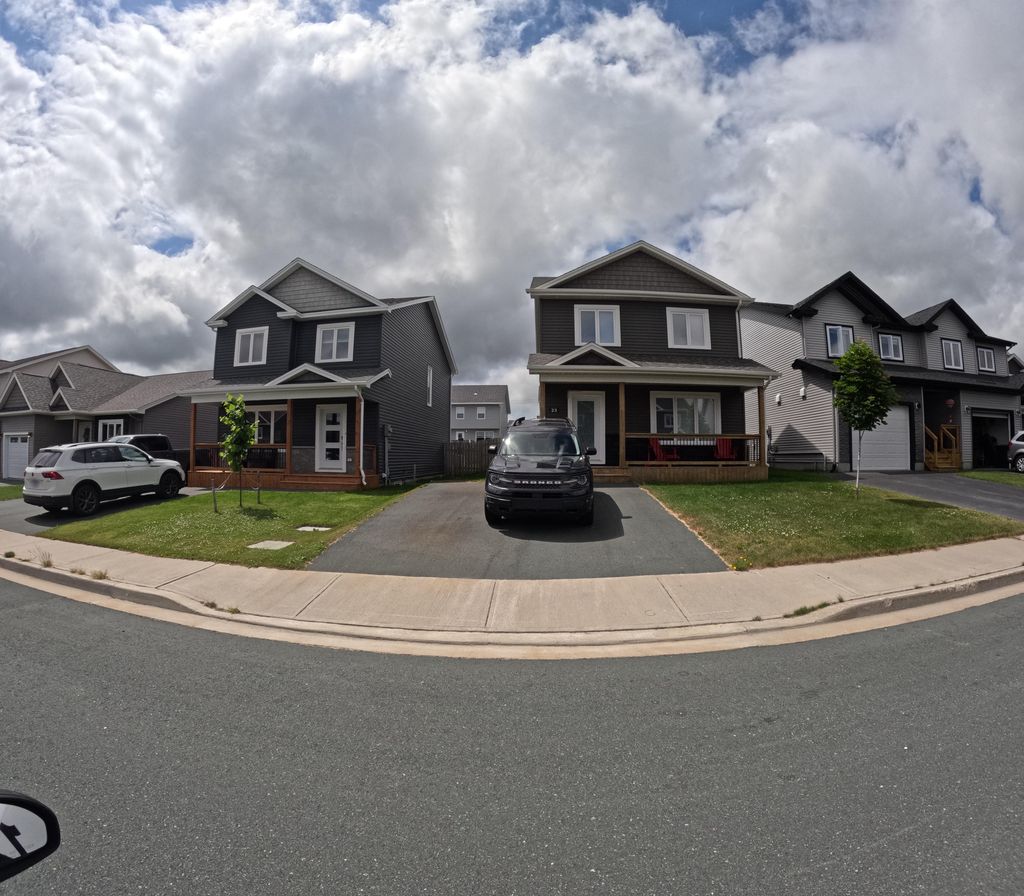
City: st_johns